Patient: sex M, age 46
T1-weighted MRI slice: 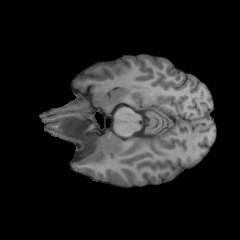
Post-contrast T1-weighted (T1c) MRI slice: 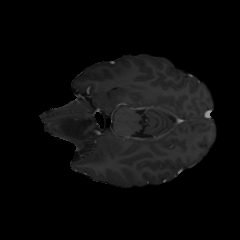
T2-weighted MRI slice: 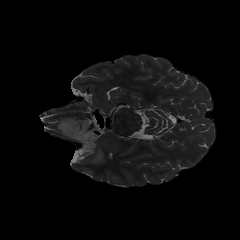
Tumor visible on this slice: yes
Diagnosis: Astrocytoma, IDH-mutant
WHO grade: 2